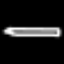
Label: pencil